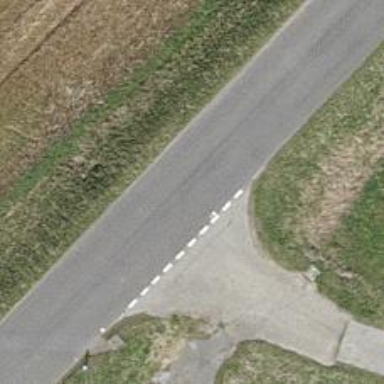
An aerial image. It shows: Well-maintained track road with grade 1 tracktype.